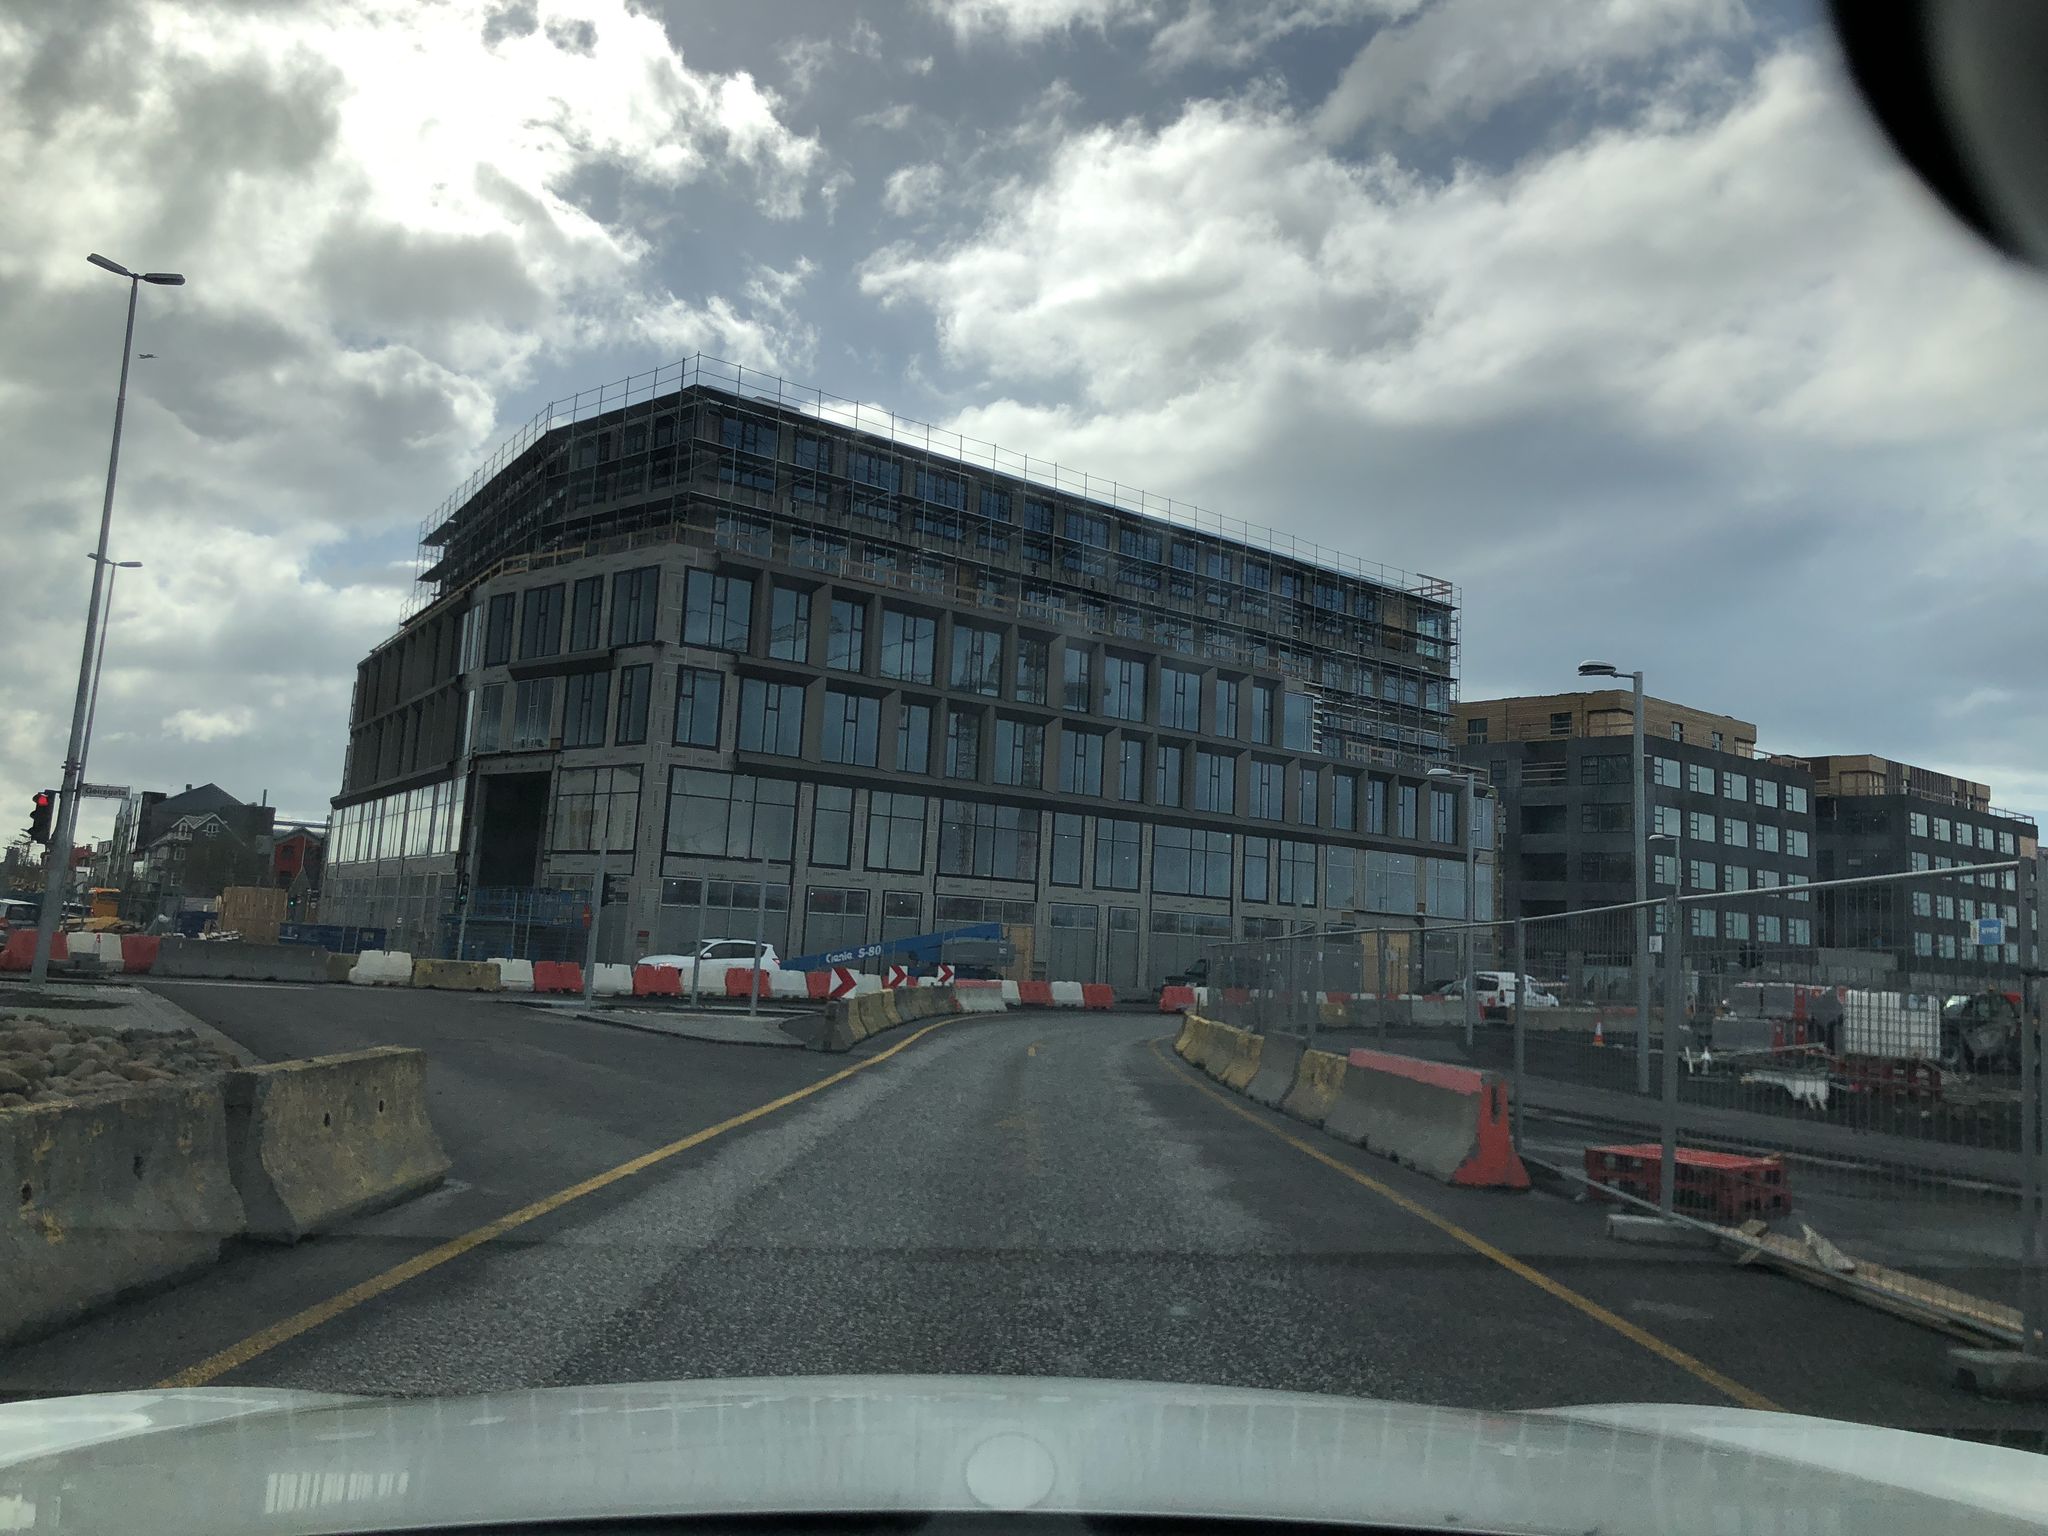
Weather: cloudy
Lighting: day
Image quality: good
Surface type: driving surface
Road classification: primary
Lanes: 2
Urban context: urban centre
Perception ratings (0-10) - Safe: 3.23, Lively: 3.72, Beautiful: 3.76, Boring: 5.6, Depressing: 6.63, Wealthy: 7.38